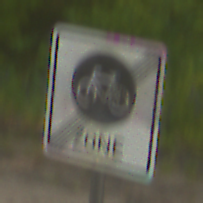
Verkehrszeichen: EndeFahrradzone
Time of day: SunriseSunset
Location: Outdoor (RoadRail)
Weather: Clear
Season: NotSpecified
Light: Natural